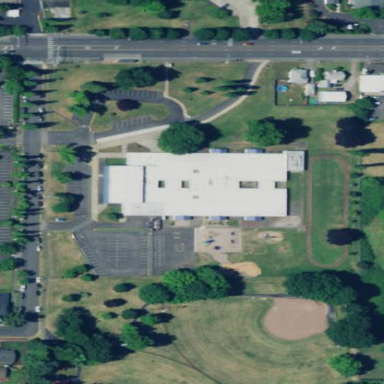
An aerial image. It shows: School.